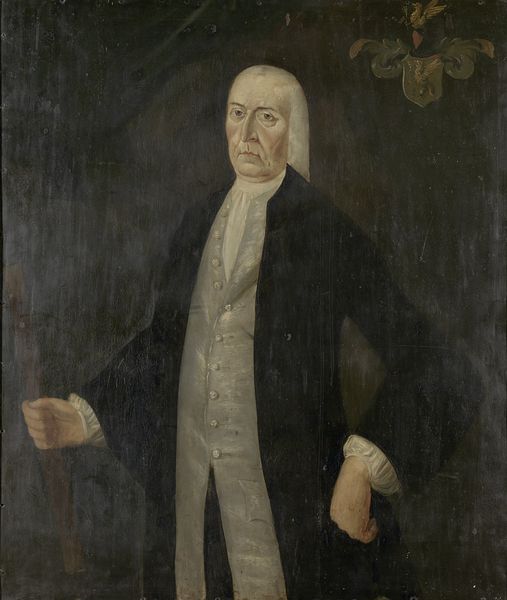
Titel: Portret van gouverneur-generaal Jeremias van Riemsdijk
Künstler: Franciscus Josephus Fricot
Standort: Amsterdam
Institution: Rijksmuseum
Schlagwörter: dunkel, gemälde, hand, mann, weiß, grün, frisur, grau, haar, holz, mund, nase, schwarz, malerei, alt, anzug, hemd, wand, augen, gesicht, kragen, mensch, hände, portrait, porträt, öl, haare, pose, adel, person, augenbrauen, stock, wangen, alter mann, krawatte, streng, halstuch, gerade, knöpfe, gehrock, weste, alter, lilie, wappen, hüfte, hölzern, graue haare, fleur de lis, schwarzer rock, gemelde, gemeldte